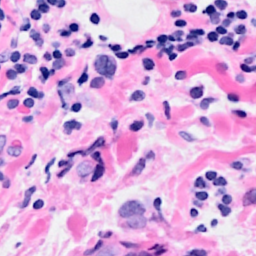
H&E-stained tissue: Breast